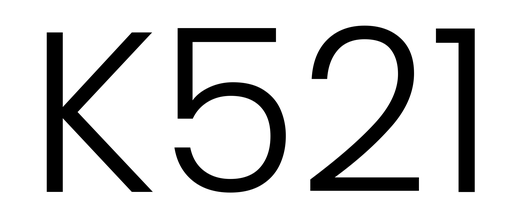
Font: Poppins-Light